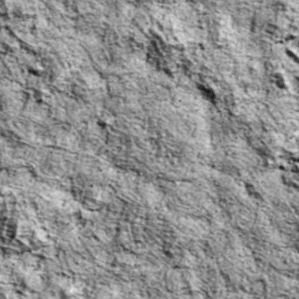
Label: non_frost